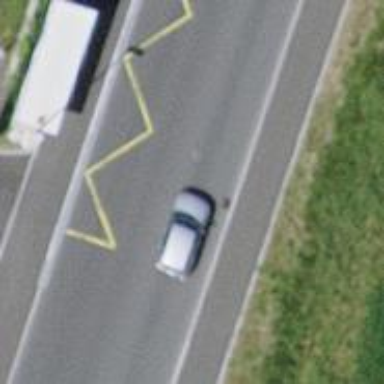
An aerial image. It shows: Bus stop with designated stop position for public transport.